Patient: sex F, age 35
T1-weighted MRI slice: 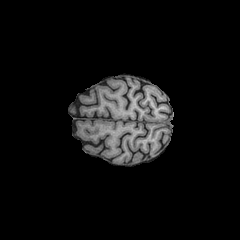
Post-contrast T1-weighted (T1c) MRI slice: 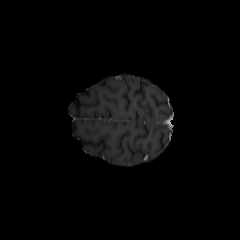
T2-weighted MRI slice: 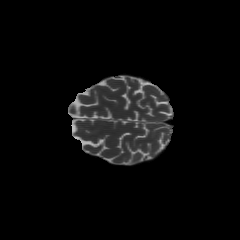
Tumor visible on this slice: no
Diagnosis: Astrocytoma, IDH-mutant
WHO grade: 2